Current action and preconditions to check: trajectory_clear

Your task: For each precondition in the list above, predict whether it will hold at this action.

Consider the current scene as observed from the mobile robot's camera, and analyze the predicted future states of all dynamic agents (e.g., people, animals, vehicles, or any moving entities) within the NEXT SECOND.

IMPORTANT: Only answer "very likely" if you are absolutely certain—based on strong, clear evidence—that a dynamic agent will violate the precondition in the predicted future state. Do NOT answer "very likely" for unlikely, ambiguous, or low-probability risks.

Ask yourself for each precondition: Is there a high probability, with clear and convincing evidence, that the predicted future states of any dynamic agent will interfere with the predicted future state of the currently executing action within the NEXT SECOND, causing that precondition to fail?

Assess the risk level based on these predictions. Use "likely" or "very likely" if motions create a clear risk of interference.

Use "neutral" or "improbable" if agents are nearby but their predicted paths are clearly diverging or non-conflicting.

Failure Risk Categories: "very improbable", "improbable", "neutral", "likely", "very likely"

Answer Format: Output ONLY the probability_of_failure value from these categories: "very improbable", "improbable", "neutral", "likely", "very likely"

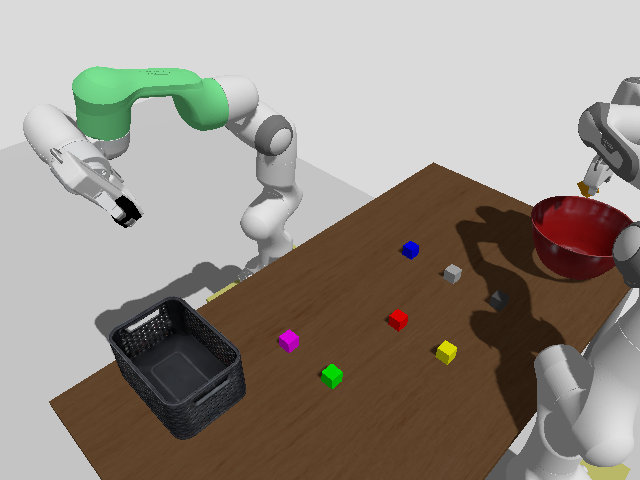

Answer: very improbable